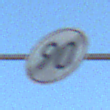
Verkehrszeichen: EndeGeschwindigkeit90
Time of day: MorningAfternoon
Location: Outdoor (Nature)
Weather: PartlyCloudy
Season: NotSpecified
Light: Natural